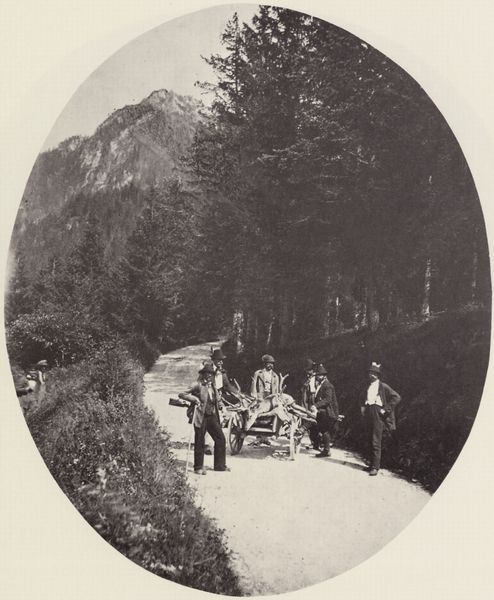
Titel: "Hirschtransport" - Einbringen der Jagdbeute bei Hohenschwangau
Künstler: Joseph Albert
Institution: Privatsammlung
Schlagwörter: baum, berg, felsen, gruppe, himmel, mann, schatten, weiß, bäume, landschaft, menschen, ausschnitt, blumen, frau, holz, hut, hüte, licht, männer, schwarz, strasse, gras, schnee, weg, wiese, gesellschaft, anzüge, hose, jacke, baumstamm, natur, sonne, personen, wald, arbeit, bauern, karren, oval, rund, bäuerin, kiepe, reisig, transport, anstieg, berge, gebirge, gipfel, gletscher, steil, sepia, arbeiter, karre, wagen, tannen, stämme, stil, waldrand, foto, fotografie, photographie, medaillon, bayern, heimat, wandern, alpen, schwarz-weiß, waffen, leichen, waffe, tanne, jagd, photo, tracht, kurve, beute, hirsch, hirsche, jäger, reh, gewehr, wanderer, begegnung, nadelbäume, tannenbäume, flinte, jagt, wegrand, wipfel, geweih, kräuter, waldweg, fotographie, abwärts, gamsbart, süddeutschland, fot, bere, leiterwagen, landarbeiter, wlad, spazierweg, geweihe, fichtenwald, waldarbeiter, gewih, wanderschaft, holzarbeiter, hinauf, geweht, gipfelsturm, hüt, naur, fotofraphie, ovale form, feser, 5 personen, ansteig, stecke, geweie